Aerial crown-view tile of a tropical tree (Barro Colorado Island, Panama), acquired 20241112:
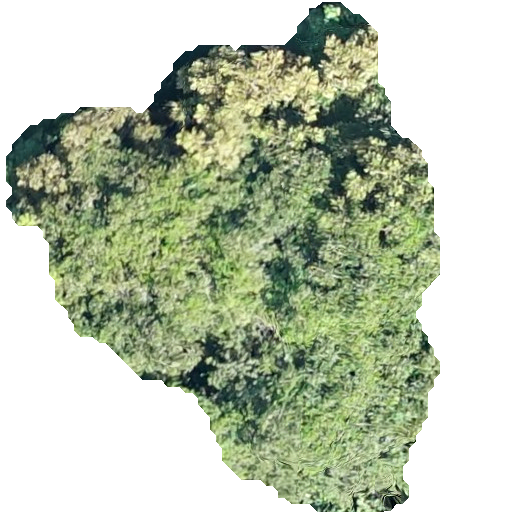
Species: Dipteryx oleifera
GBIF accepted scientific name: Dipteryx oleifera
Crown area: 221.459 m²